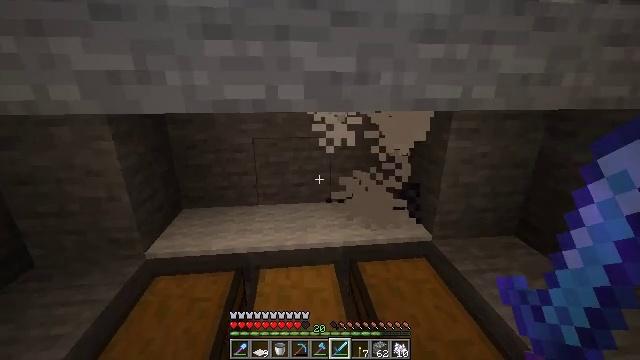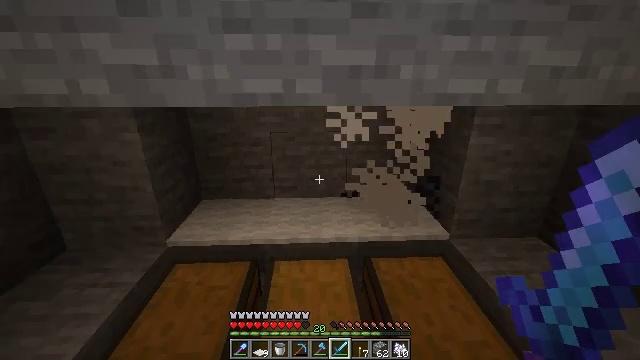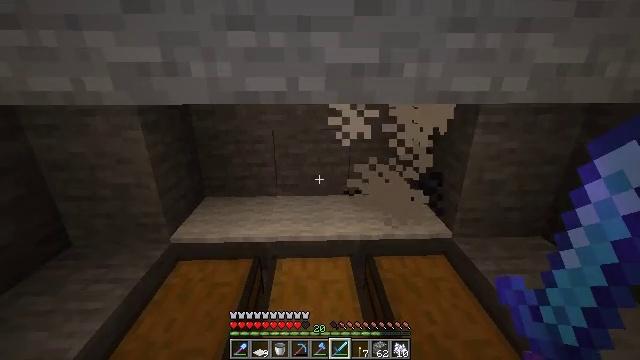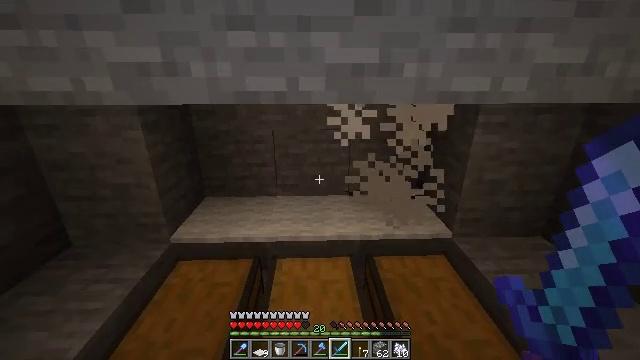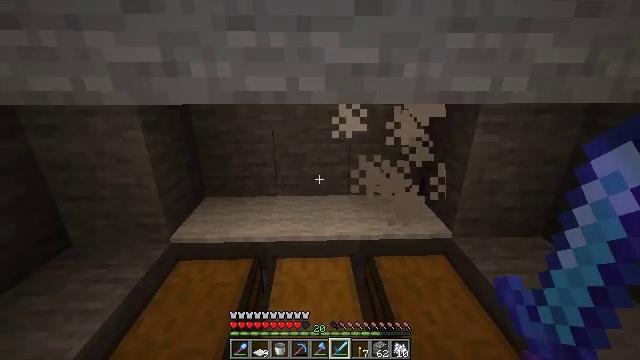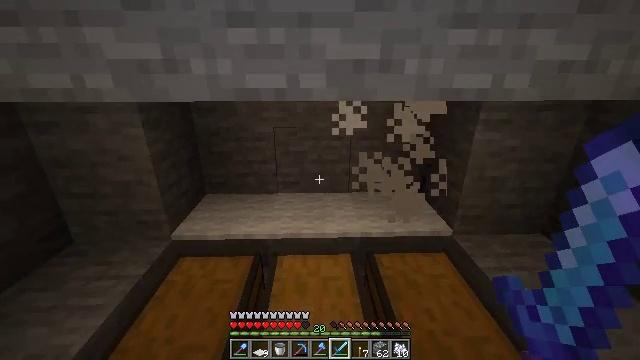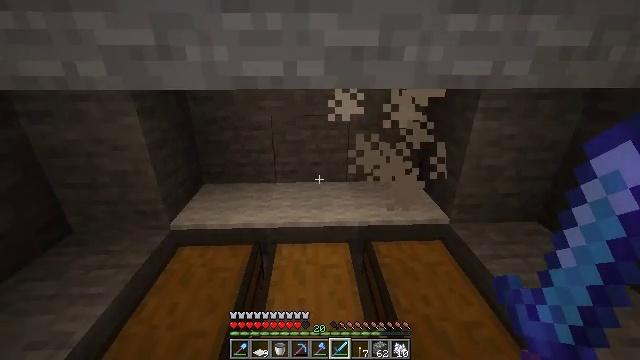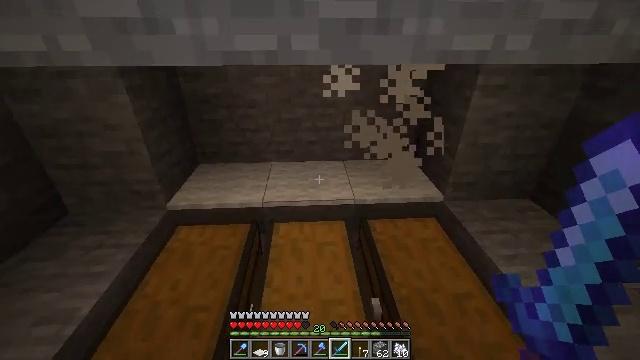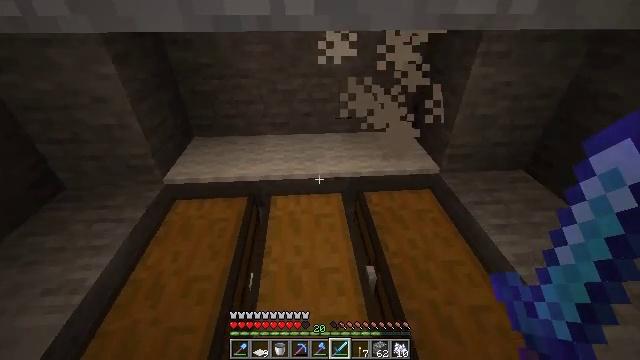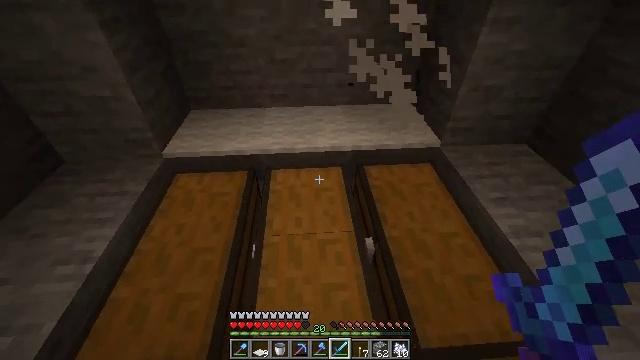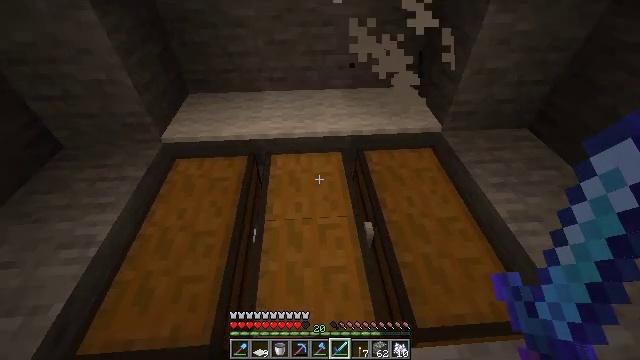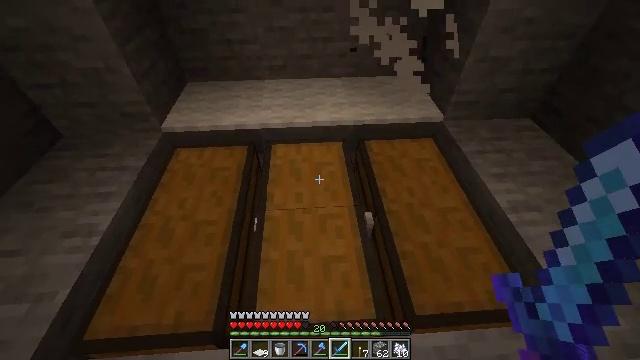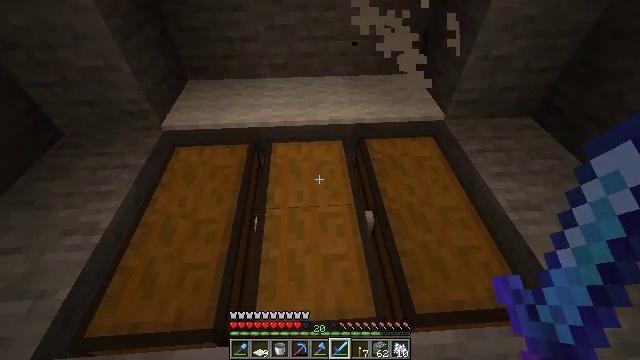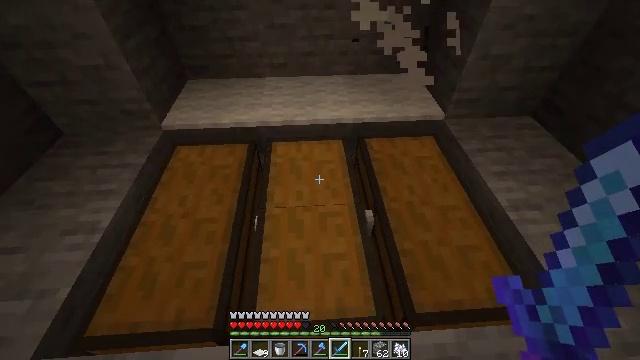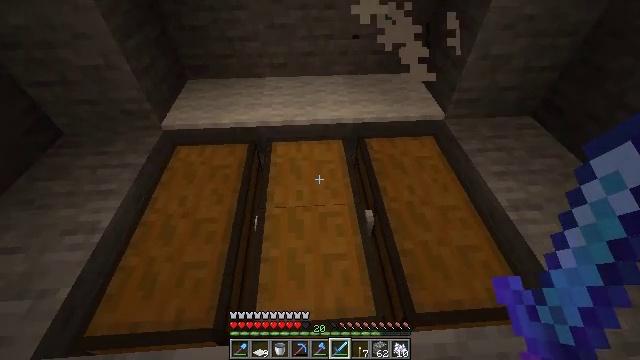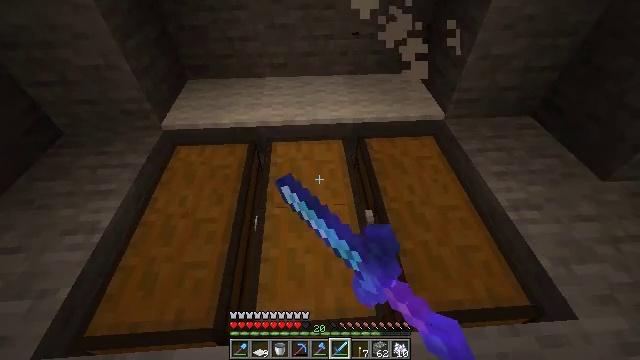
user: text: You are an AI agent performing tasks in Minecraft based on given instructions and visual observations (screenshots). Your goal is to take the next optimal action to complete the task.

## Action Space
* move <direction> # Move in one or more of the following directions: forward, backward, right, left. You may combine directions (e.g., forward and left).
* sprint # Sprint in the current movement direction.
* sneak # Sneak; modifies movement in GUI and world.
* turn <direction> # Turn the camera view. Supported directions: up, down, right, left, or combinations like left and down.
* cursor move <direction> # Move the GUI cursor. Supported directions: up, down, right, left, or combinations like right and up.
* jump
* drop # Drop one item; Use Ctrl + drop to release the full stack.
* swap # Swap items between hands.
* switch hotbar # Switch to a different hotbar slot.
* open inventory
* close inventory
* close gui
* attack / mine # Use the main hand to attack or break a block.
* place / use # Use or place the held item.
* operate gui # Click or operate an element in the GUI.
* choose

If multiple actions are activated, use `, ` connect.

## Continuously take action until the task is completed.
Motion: motion action
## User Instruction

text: Kill mobs.
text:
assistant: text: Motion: turn left and down
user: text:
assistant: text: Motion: no_op
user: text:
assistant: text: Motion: no_op
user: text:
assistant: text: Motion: no_op
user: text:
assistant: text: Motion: no_op
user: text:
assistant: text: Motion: turn down
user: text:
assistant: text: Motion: turn down
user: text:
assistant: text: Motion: turn down
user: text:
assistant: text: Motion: turn down
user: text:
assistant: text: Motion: turn down
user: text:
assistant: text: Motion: turn down
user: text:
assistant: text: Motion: no_op
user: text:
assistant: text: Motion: no_op
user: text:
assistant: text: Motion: use / place
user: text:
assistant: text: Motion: use / place
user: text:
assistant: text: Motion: use / place
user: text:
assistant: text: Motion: use / place
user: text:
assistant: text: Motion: no_op
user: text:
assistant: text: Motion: no_op
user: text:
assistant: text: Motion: no_op
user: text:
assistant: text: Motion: no_op
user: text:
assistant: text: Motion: no_op
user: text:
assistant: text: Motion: no_op
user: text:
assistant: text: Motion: no_op
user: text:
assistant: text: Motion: no_op
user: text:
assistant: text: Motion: no_op
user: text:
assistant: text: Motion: no_op
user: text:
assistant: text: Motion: no_op
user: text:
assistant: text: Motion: no_op
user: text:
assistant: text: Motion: no_op